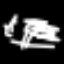
Label: palm tree